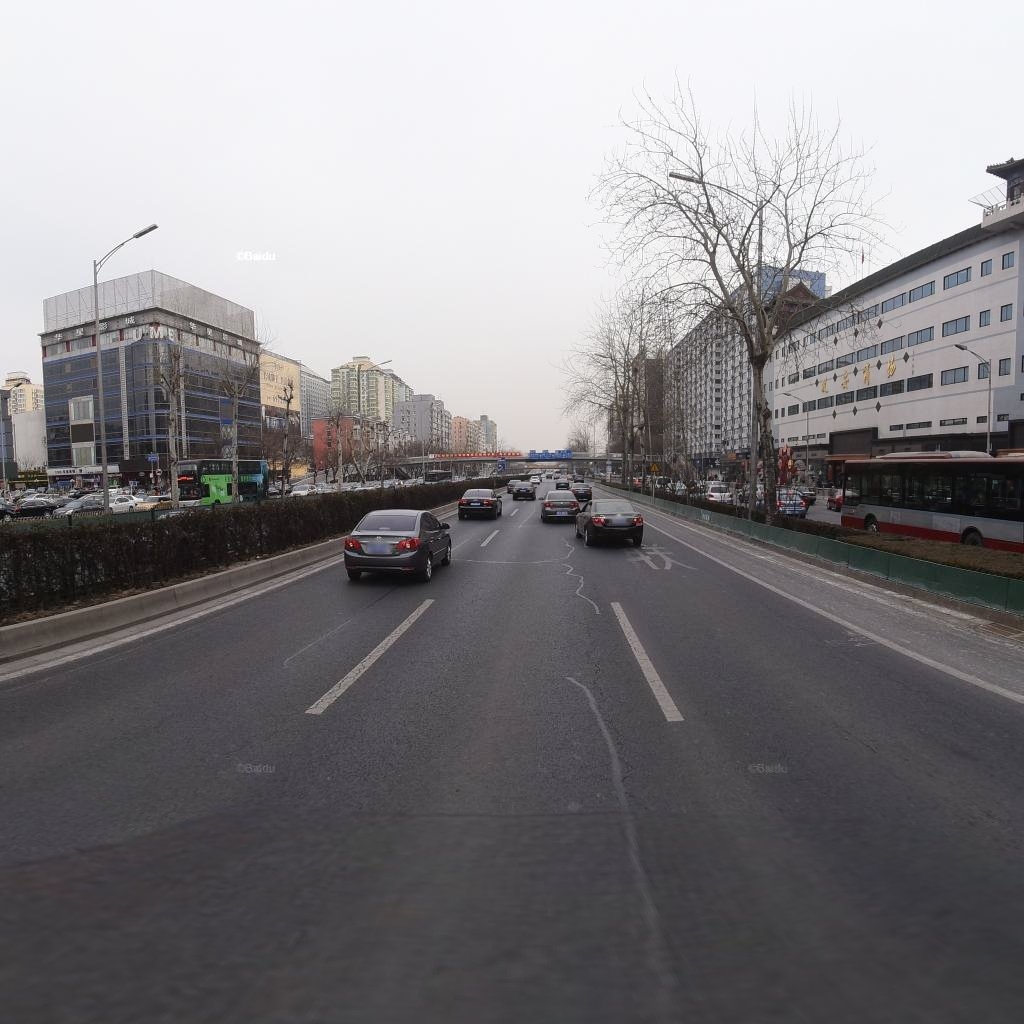
Region: Haidian
Road damage annotations: longitudinal patch, longitudinal patch, longitudinal patch, longitudinal patch, longitudinal patch, transverse patch